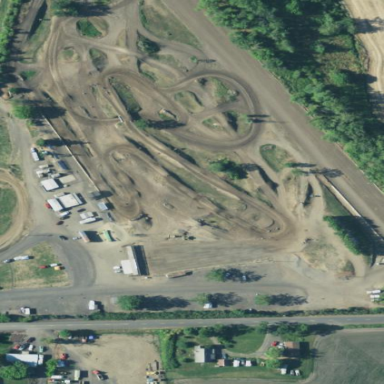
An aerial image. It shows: Motocross pitch for leisure land.